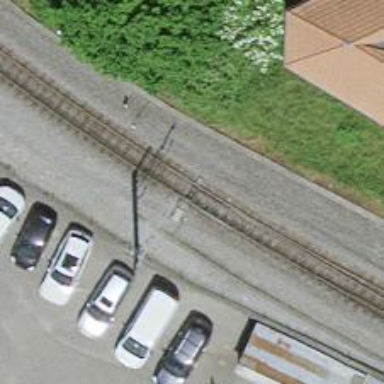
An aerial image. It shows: Railway switch.